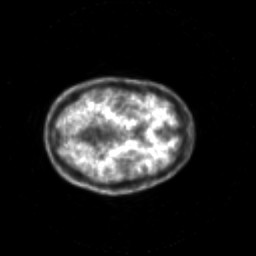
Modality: PET
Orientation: axial
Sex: female
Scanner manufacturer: siemens